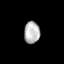
Tissue: lung
Cell type: T cells
Senescence score: 0.2179
Nuclear area (px): 338
Mean DAPI intensity: 182.787